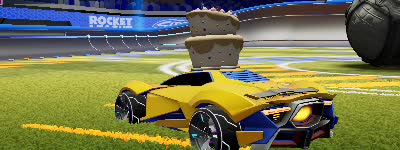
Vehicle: werewolf